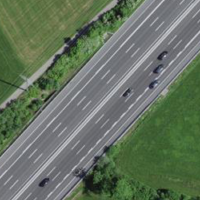
EUNIS habitat code: 57
Species observed at this site:
Milvus milvus